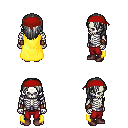
a pixel art fantasy rpg character, male body template, skeleton, yellow cape, red pants, gray long hairstyle, red bandana, leather bracers, maroon shoes, four views (front, back, left, right), 2x2 character sprite sheet, small pixel art, hard edges, no anti-aliasing